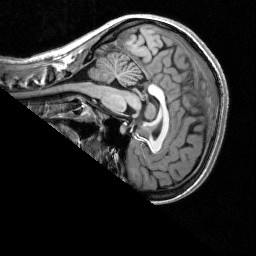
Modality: T1w
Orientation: sagittal
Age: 24
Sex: female
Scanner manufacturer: siemens
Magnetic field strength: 3 T
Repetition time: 2.53 s
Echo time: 0.00277 s